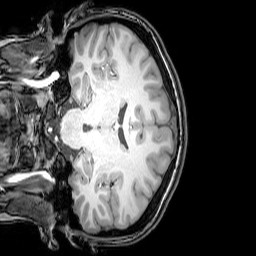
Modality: T1w
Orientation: coronal
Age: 25
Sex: female
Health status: healthy
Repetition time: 0.081 s
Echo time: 0.037 s